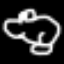
Label: frog